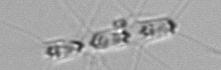
Label: Chaetoceros_didymus